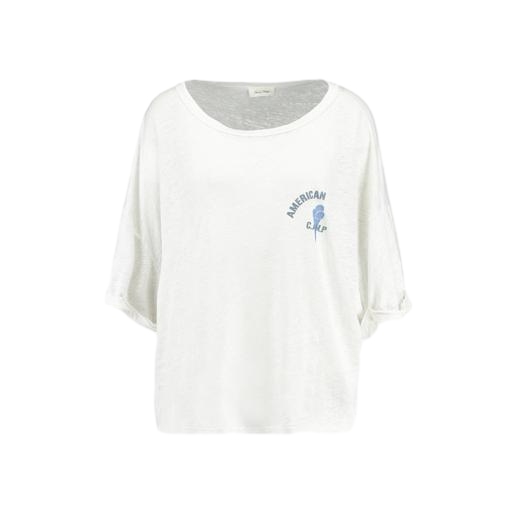
white printed t-shirt, white rose print slub tee, batwing t-shirt, white background